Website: lowes
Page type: stored-credit-cards
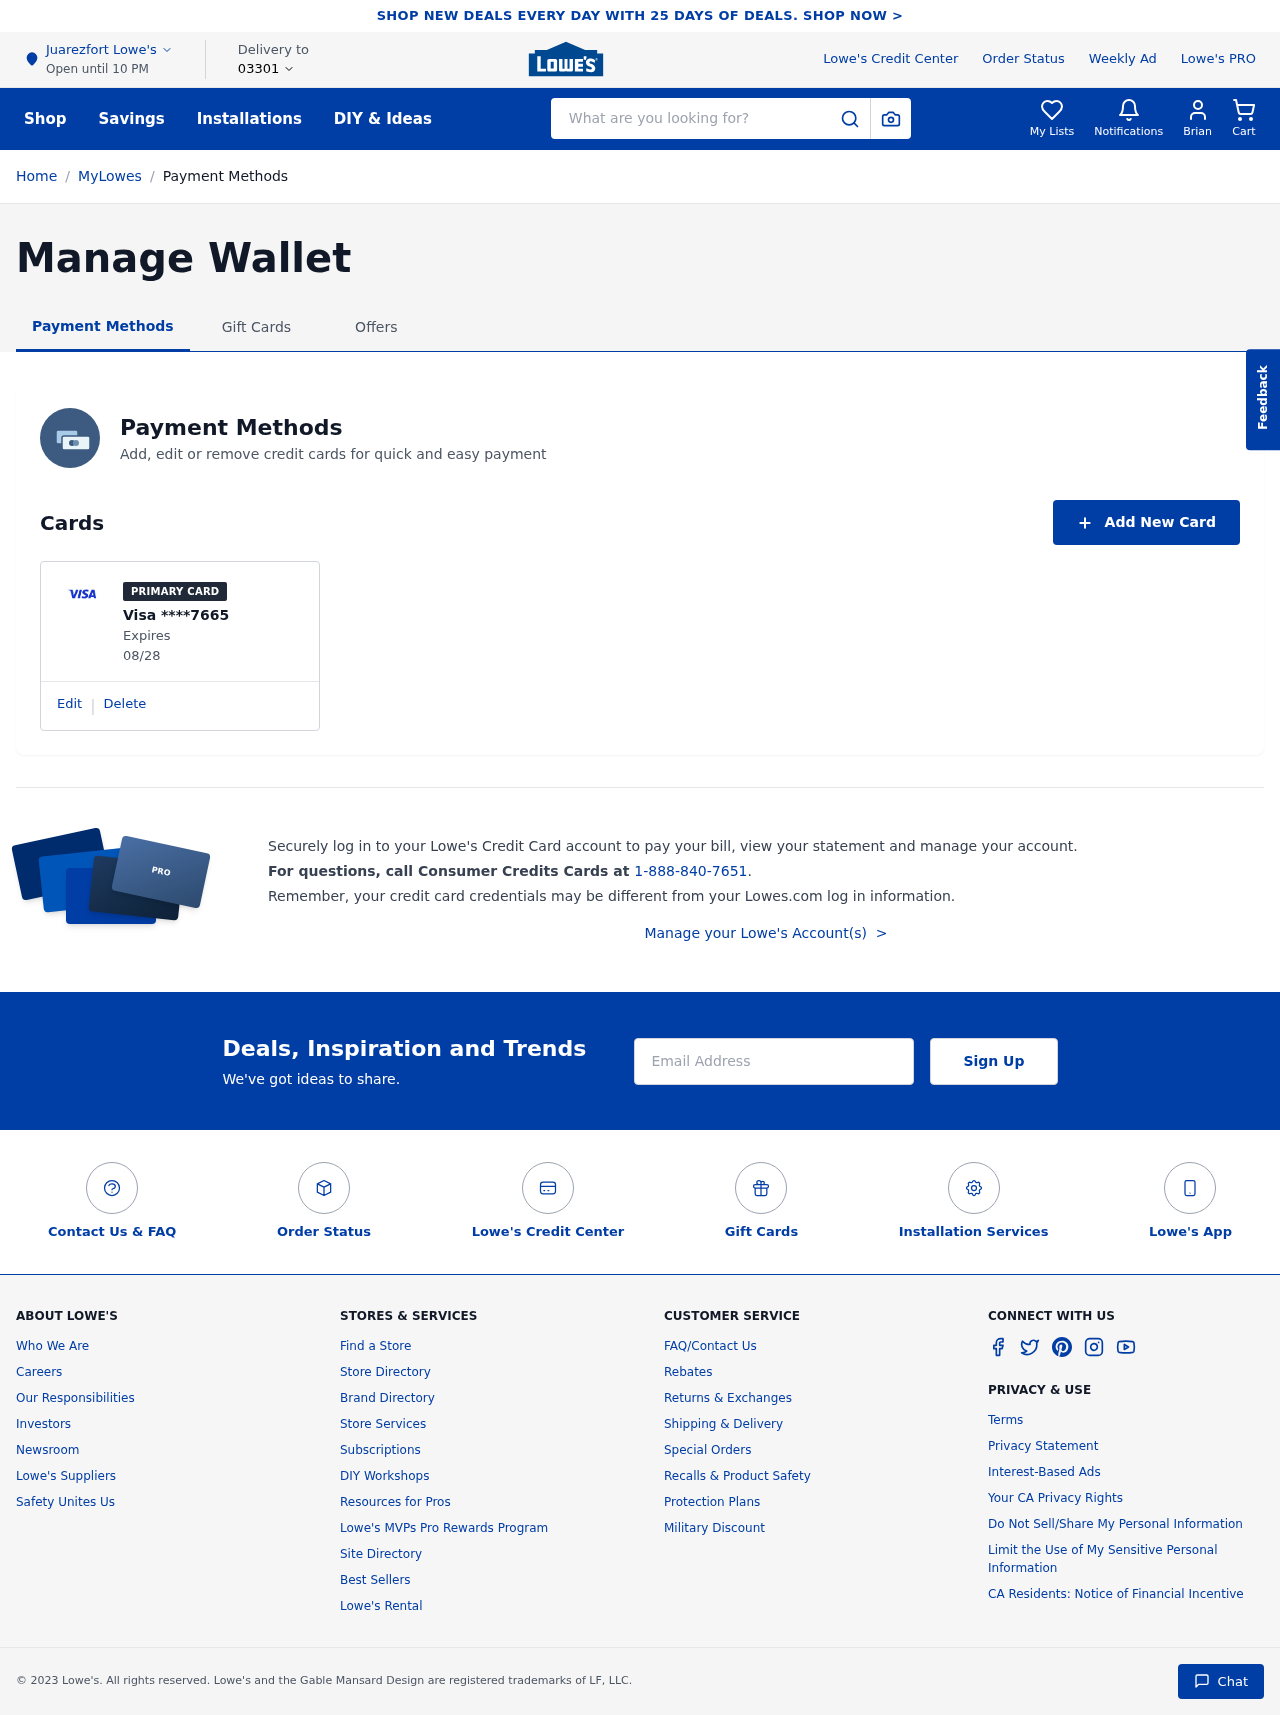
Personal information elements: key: PII_CARD_EXPIRY
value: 08/28
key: PII_CARD_LAST4
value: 7665
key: PII_CARD_TYPE
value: Visa
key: PII_CITY
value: Juarezfort
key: PII_EMAIL
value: bsmith@gmail.com
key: PII_FIRSTNAME
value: Brian
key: PII_POSTCODE
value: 03301
Search elements: key: HEADER_SEARCH
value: What are you looking for?